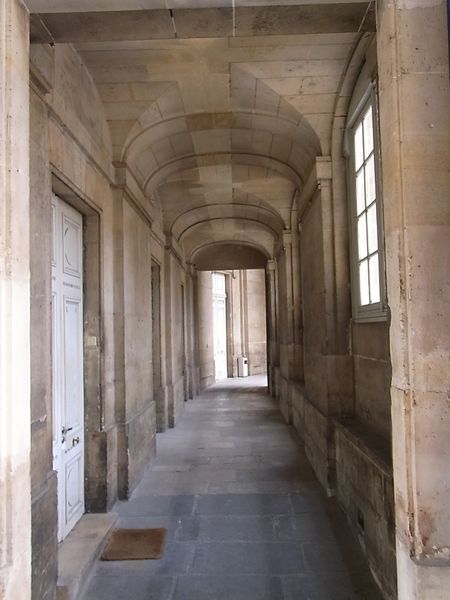
Titel: Hôtel de la Monnaie
Künstler: Jacques Denis Antoine
Standort: Paris
Institution: Hôtel de la Monnaie
Schlagwörter: dunkel, schatten, weiß, ocker, braun, fenster, glas, grau, hell, licht, schwarz, tür, haus, weg, beige, teppich, wand, architektur, lang, sockel, stein, steine, bild, gehen, gitter, boden, decke, innen, wangen, bogen, pflaster, fußboden, mauer, türe, bank, pilaster, kuppel, treppe, detail, schmal, durchgang, stufe, foto, fotografie, photographie, bögen, wände, eingang, gang, außen, gewölbe, kloster, scheiben, rippen, fliesen, flur, neu, photo, fries, fussmatte, gemäuer, ein, sims, klinke, gesims, quader, sandstein, farbfoto, kreuzgewölbe, mauern, türgriff, ausgang, abtei, steinboden, aschenbecher, aufnahme, steinplatten, matte, schwelle, türschwelle, kreuzgang, holztür, gemauert, decken, universität, korbbögen, mülleimer, mauers, gurtbogen, gurtbögen, klostergewölbe, mramor, stichkappen, abfallbehälter, abstreifer, abtreter, gewäölbe, klostergang, türmatte, sandsteinmauer, türvorleger, mesteine, sandsteinboden